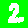
Digit: 2